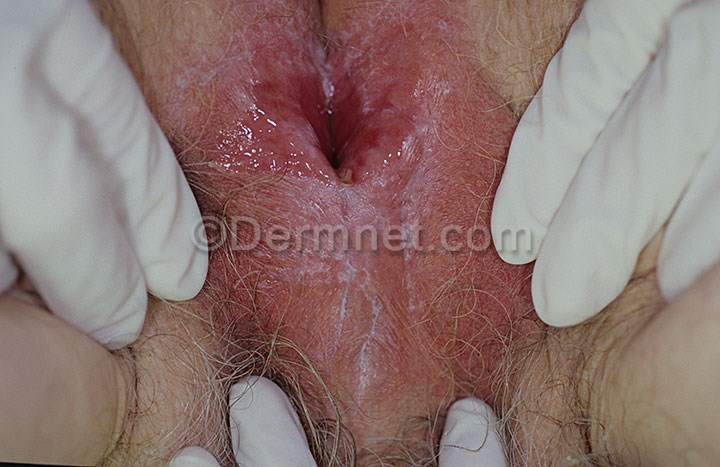
Disease: Psoriasis pictures Lichen Planus and related diseases